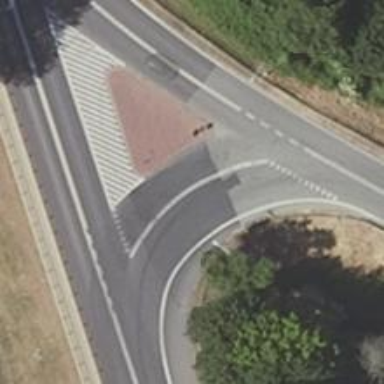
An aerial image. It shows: Secondary link road.